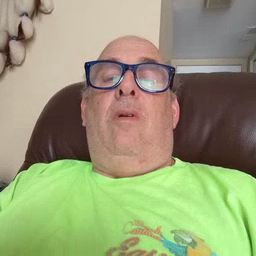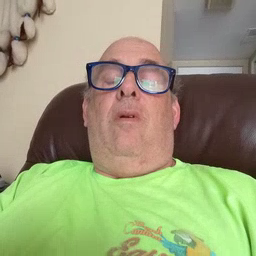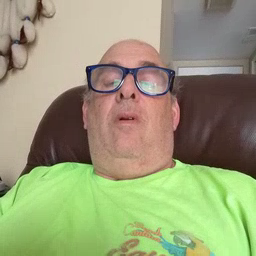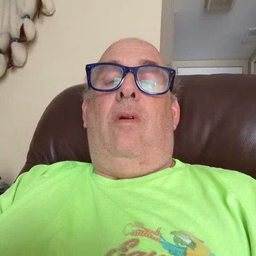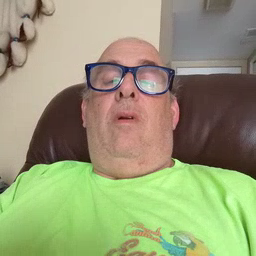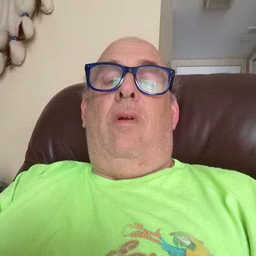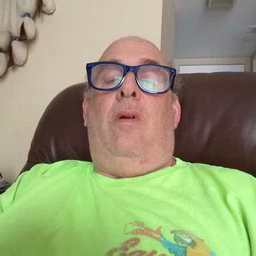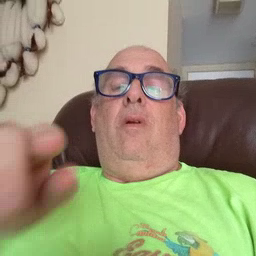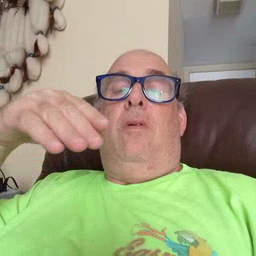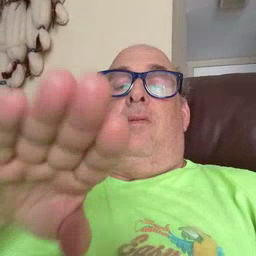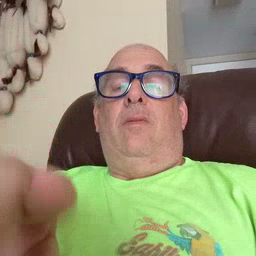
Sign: into